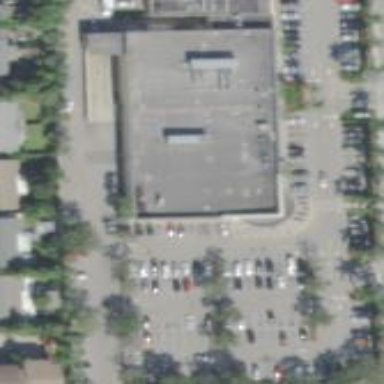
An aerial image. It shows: Supermarket located in building.